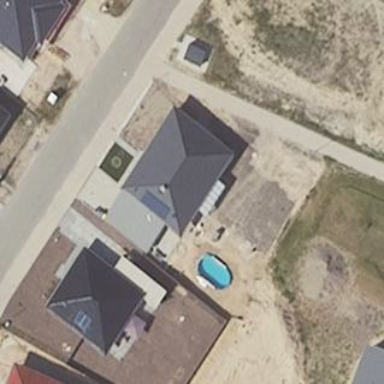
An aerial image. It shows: Simple house.